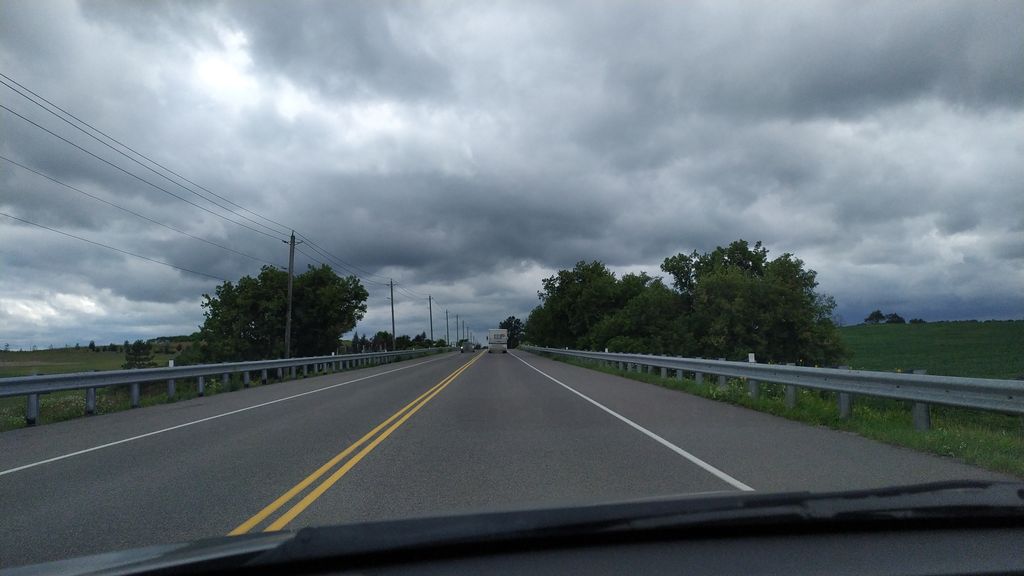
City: kitchener-waterloo